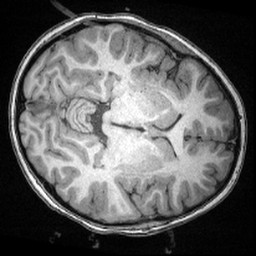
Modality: T1w
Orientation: axial
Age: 11
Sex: male
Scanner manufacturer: siemens
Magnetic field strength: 3 T
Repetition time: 2.4 s
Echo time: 0.00374 s